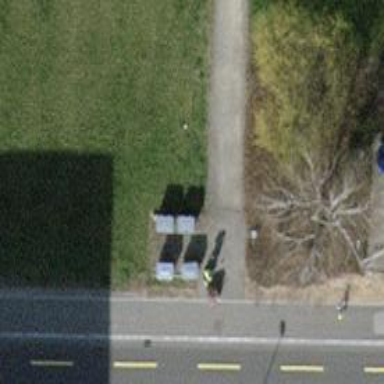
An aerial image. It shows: Recycling container for green waste found in recycling facility.